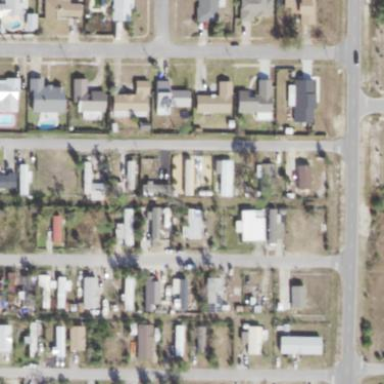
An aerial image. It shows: Residential area designated as trailer park.